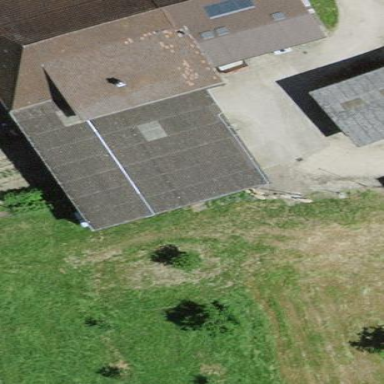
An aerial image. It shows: Farm building.